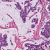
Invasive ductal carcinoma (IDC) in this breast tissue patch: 1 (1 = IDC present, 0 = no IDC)